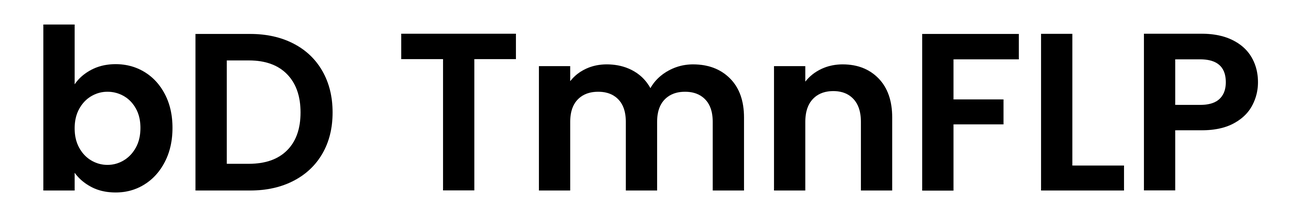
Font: Poppins-SemiBold